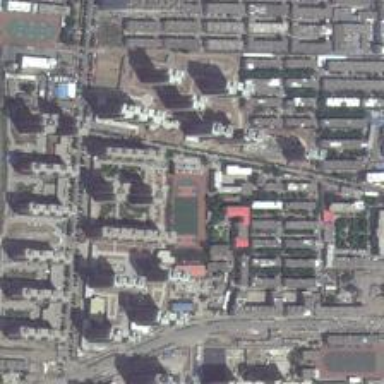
Quantities of high-rise buildings surround the playground .